Aerial crown-view tile of a tropical tree (Barro Colorado Island, Panama), acquired 20240611:
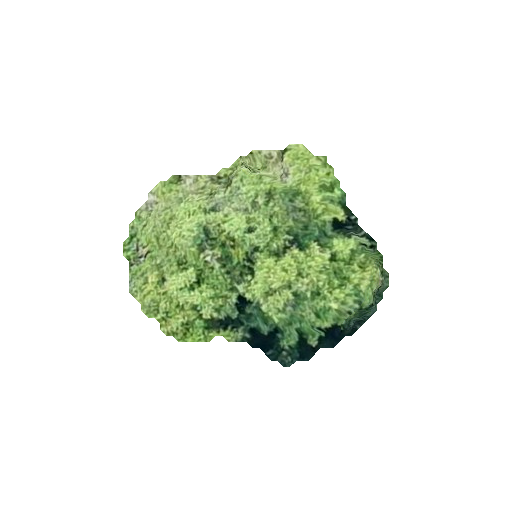
Species: Alseis blackiana
GBIF accepted scientific name: Alseis blackiana
Crown area: 63.569 m²